Question: I am using jquery validator to validate form fields. For below fields:

1. Focus is at third field i.e email 2 but I want focus on first field i.e fax.
2. Error message is displayed between text both and other static text due to which alignment shifts here and there. Best possible way to display messages.
3. In few scenarios only error message is displayed but not focus due to which user is not aware of error.
Code:
'''
var validator = $("#enrollmentForm").validate({
errorElement: 'label',
errorPlacement: function(error, element) {
error.insertAfter(element);
element.focus();
},
});
'''
Can someone provide a solution?
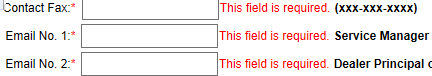
Answer: Your own code is causing the problem you're describing.
'''
errorPlacement: function (error, element) {
error.insertAfter(element);
element.focus(); // <- this line is causing your whole problem
},
'''
By using 'element.focus' within 'errorPlacement', you're telling it to focus on the element being evaluated right when it's been evaluated. If mutiple elements are invalid at once, then focus is naturally left on the very last one that was evaluated, since the form is evaluated from top to bottom.
Demo of the problem caused by your own code: <URL>
---
Removing the 'element.focus()' line totally fixes your code, because you're allowing the plugin's default focus to operate as intended.
'''
errorPlacement: function (error, element) {
error.insertAfter(element);
},
'''
<URL>